Question: I want to write a shell script to login and get bugs for a project. I want the dashboard values like bugs, Vulnerabilities, code smells and coverage.
The url of dashboard is: <URL>.
Here is what I tried:
'curl GET -u username:password http://www.example.com/api/issues/search?project=example_project_name&types=BUG'.
So, this prints all the data. I just need the value show in the below image:

Basically What I want to achieve is that I'm using a Sonarqube plugin in Jenkins, so I use extended email plugin to send email for job execution and in that email I want to give details like number of bugs in the repository after the build.
Is there any other way?
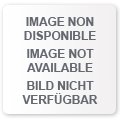
Answer: Finally after reading the documentation carefully, I got the values. Here is the script that I created.
'''
#!/bin/bash
vul=$(curl -sX GET -u username:password 'http://www.example.com/api/issues/search?projectKeys=example_project_name&types=VULNERABILITY');
bug=$(curl -sX GET -u username:password 'http://www.example.com/api/issues/search?projectKeys=example_project_name&types=BUG');
no_vul=$(echo $vul | jq -r .total);
no_bug=$(echo $bug | jq -r .total);
echo "Total number of VULNERABILITIES are $no_vul"
echo "Total number of BUGS are $no_bug"
'''
Here is the API <URL>.